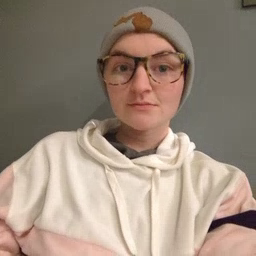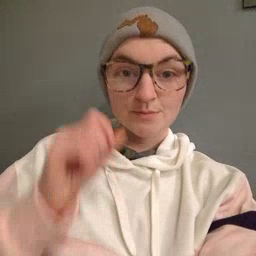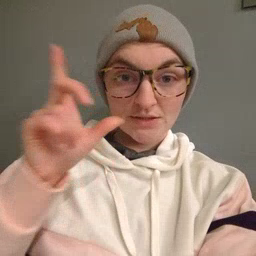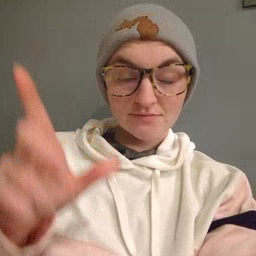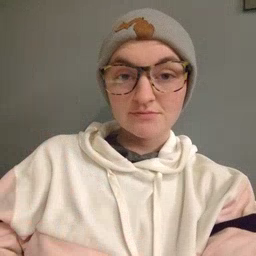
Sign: awake